Field crop: maize
Growth stage: 2
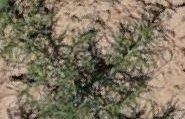
Species: salsola